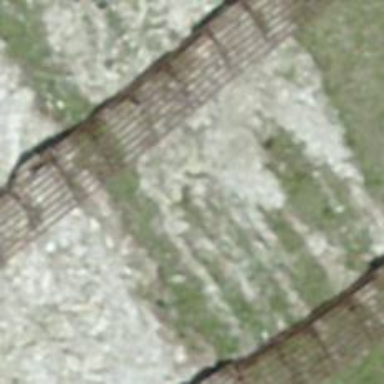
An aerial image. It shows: Snow fence that is man-made.